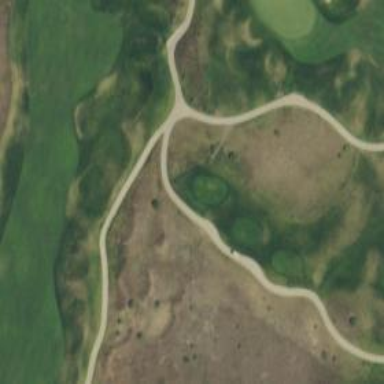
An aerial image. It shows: Golf cartpath that is also road path.